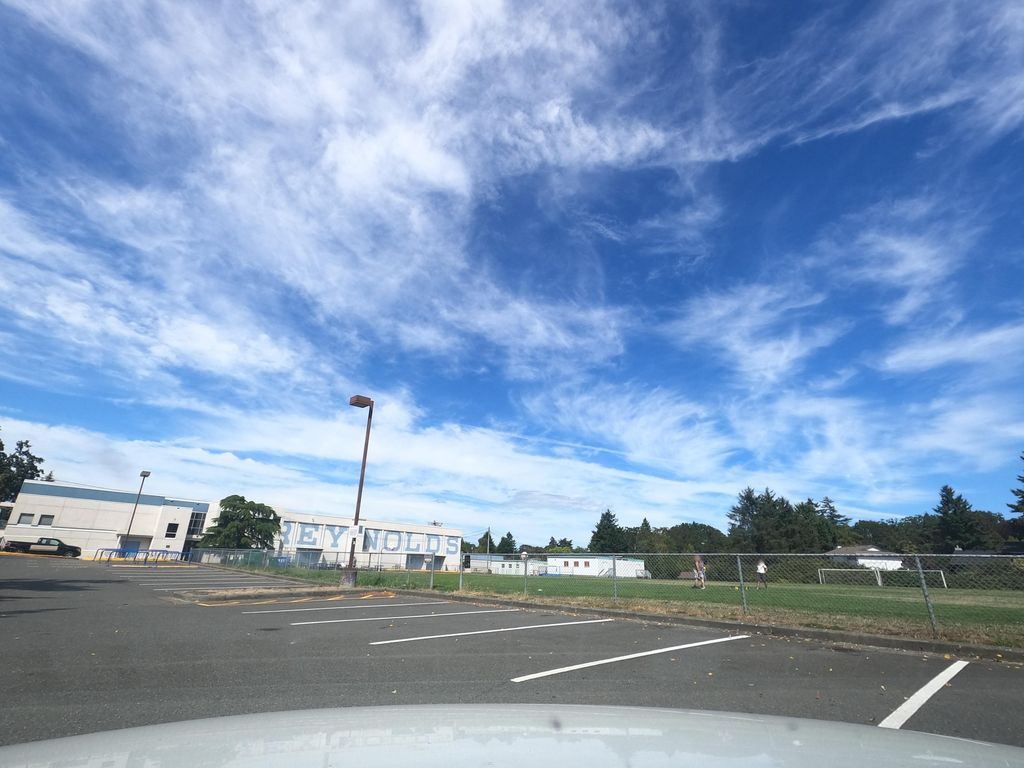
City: victoria